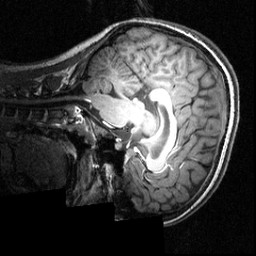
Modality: T1w
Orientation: sagittal
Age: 12
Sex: female
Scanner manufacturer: siemens
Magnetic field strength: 3.951 T
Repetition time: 1.5 s
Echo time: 0.00335 s